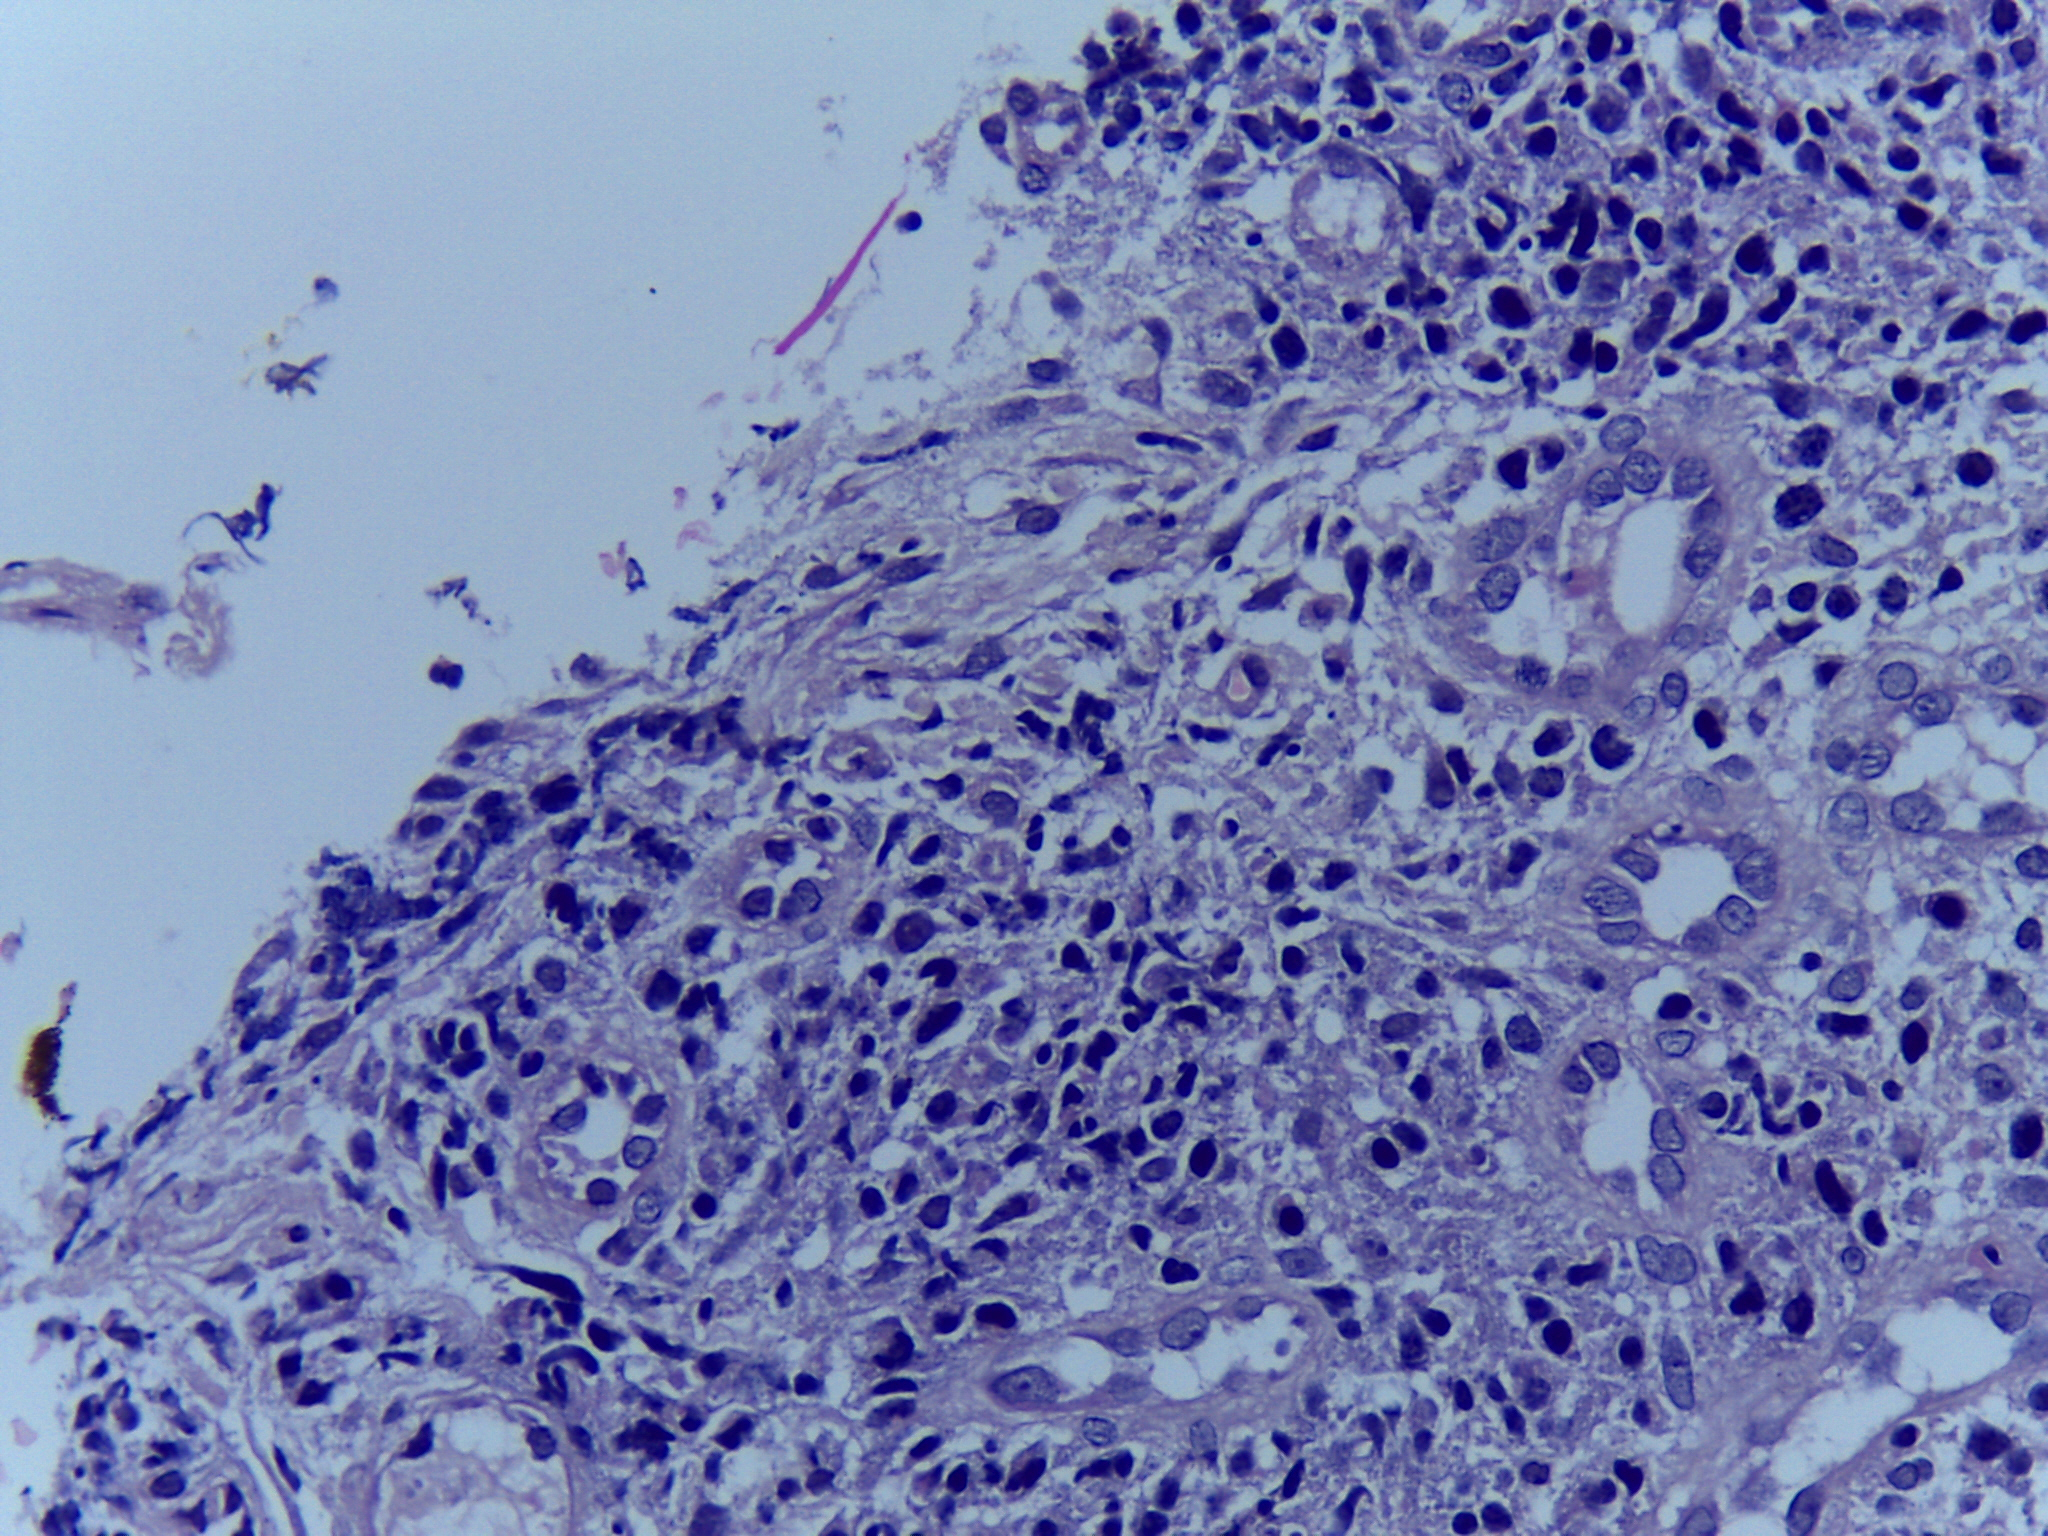
Diagnosis: OSCC